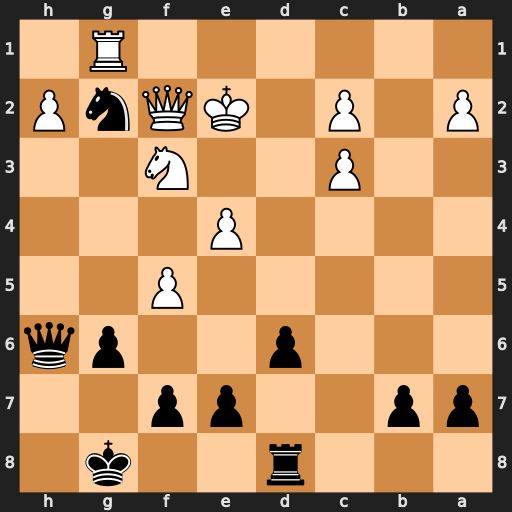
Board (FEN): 3r2k1/pp2pp2/3p2pq/5P2/4P3/2P2N2/P1P1KQnP/6R1
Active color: b
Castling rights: -
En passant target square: -
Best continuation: Nf4+ Kd1 Nh3